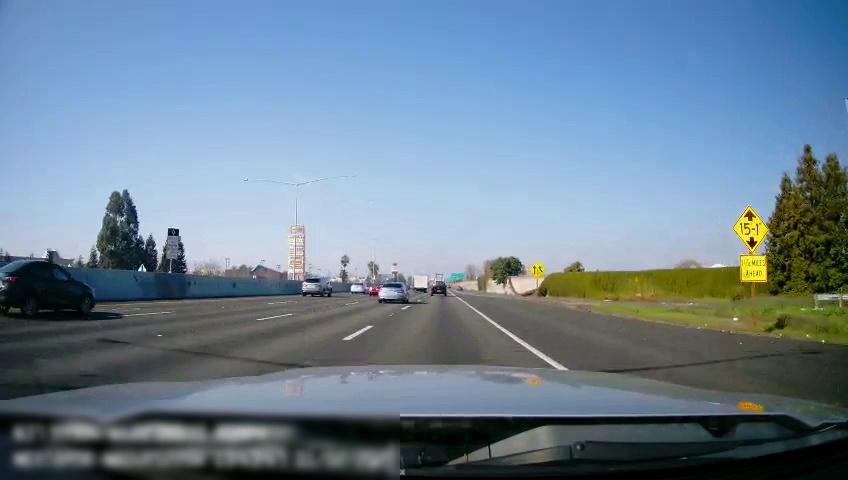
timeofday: Day
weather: Sunny
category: Drivable Space
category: Vehicles | Car
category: Vehicles | Car
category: Vehicles | Truck
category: Vehicles | Truck
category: Vehicles | SUV
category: Vehicles | SUV
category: Lanes | Alternate Lane
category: Lanes | Current Lane
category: Lanes | Current Lane
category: Lanes | Alternate Lane
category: Lanes | Alternate Lane
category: Traffic | Signs
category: Traffic | Signs
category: Traffic | Signs
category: Traffic | Signs